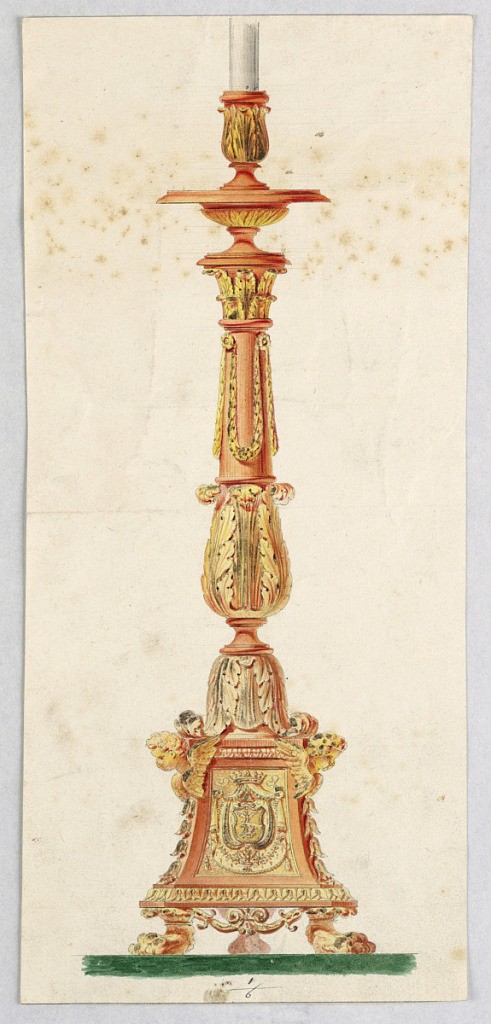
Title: Design for a Candlestick
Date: mid- 19th century
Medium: Brush and watercolor, pen and black ink, graphite on paper
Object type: Drawing
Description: Design for a candlestick. The triangular base is supported by three lion feet. The coat of arms of a prince Borghese is at the front. Cherubim are at the upper corners. The shaft of a baluster (foliated in its lower part) standing upon a reversed calyx, decorated with festoons in its upper parts. Above stand a bowl and a socket. The lower part of a candle is shown. Below is a breen base. Framing line below.